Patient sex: M
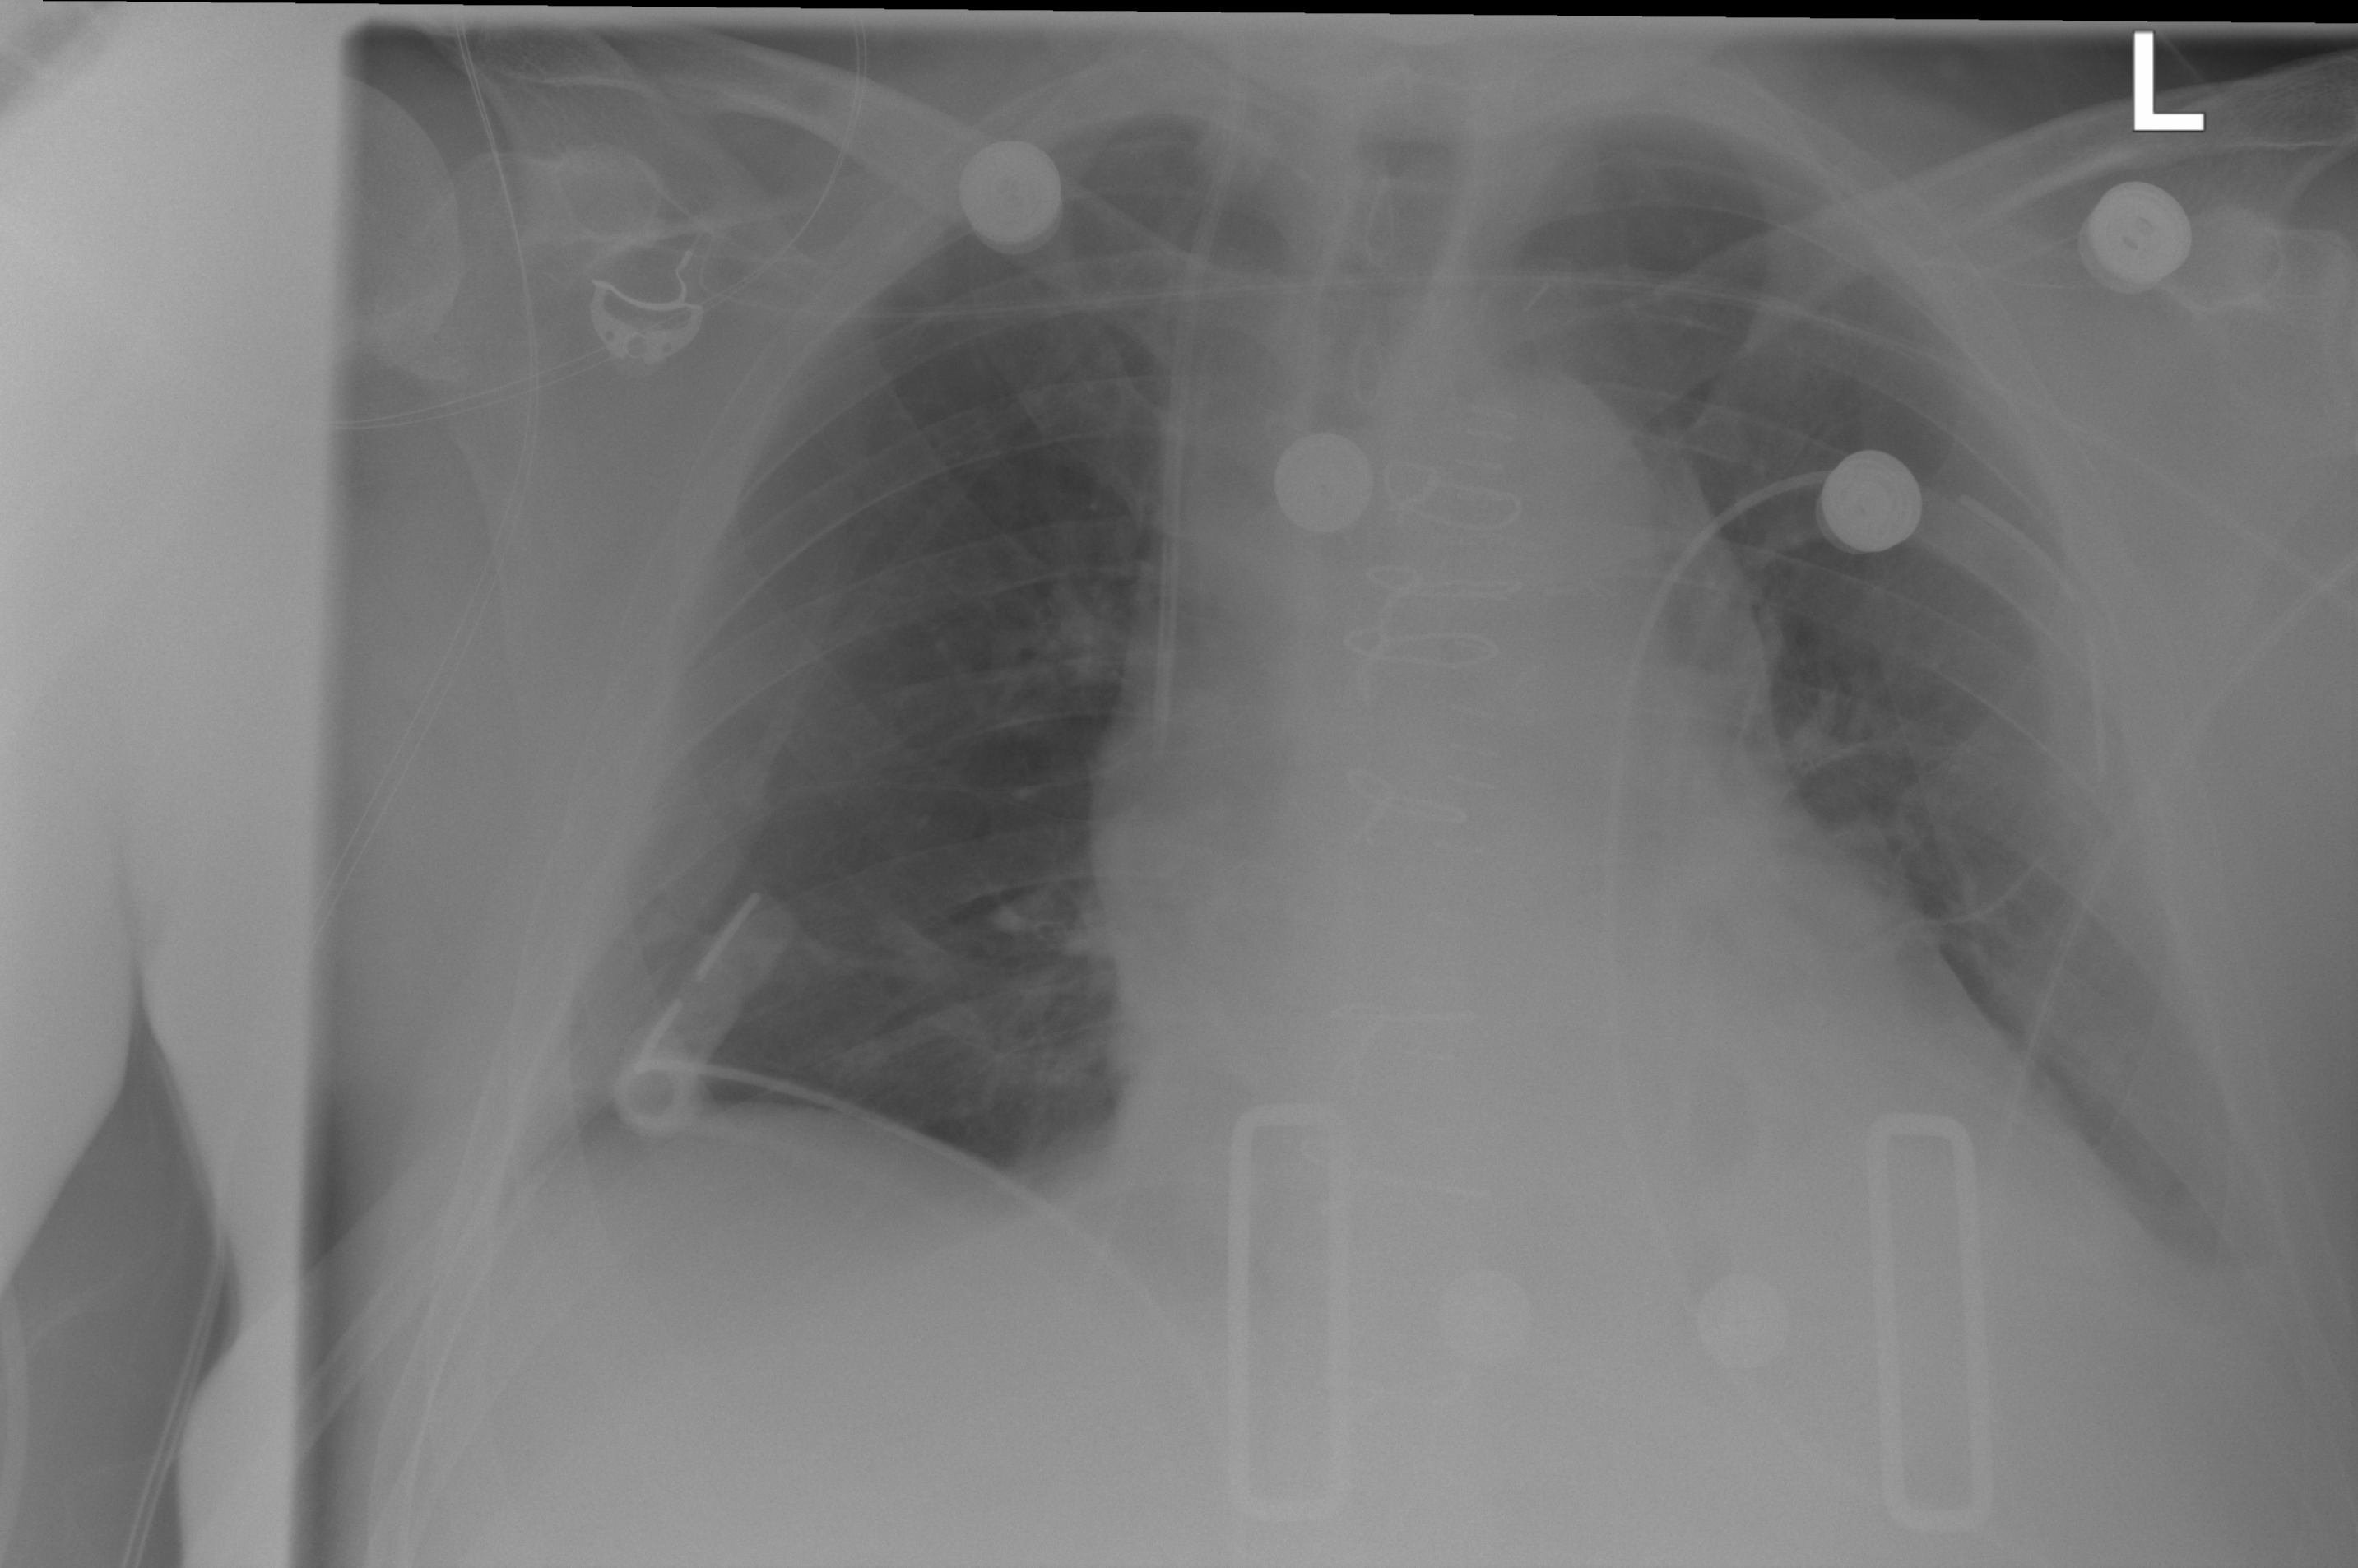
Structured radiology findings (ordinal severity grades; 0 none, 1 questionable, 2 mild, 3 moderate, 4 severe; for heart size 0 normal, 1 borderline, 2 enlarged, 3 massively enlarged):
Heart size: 2
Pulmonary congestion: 0
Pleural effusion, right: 0
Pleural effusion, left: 2
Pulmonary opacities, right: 0
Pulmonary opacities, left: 0
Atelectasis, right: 1
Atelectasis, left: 2